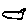
Label: fish